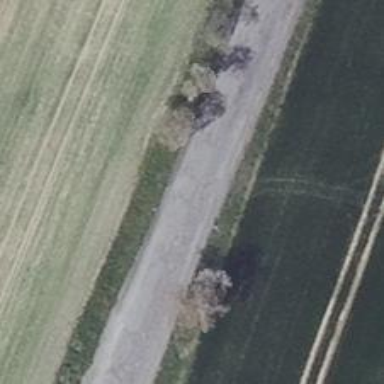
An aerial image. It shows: Deciduous broadleaved tree.